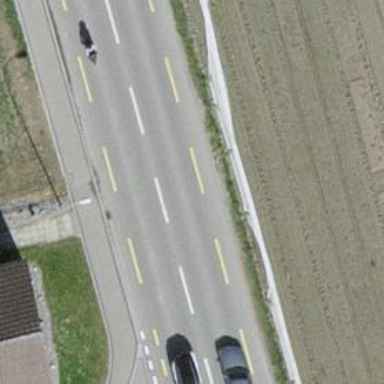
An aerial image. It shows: Primary highway with dedicated lane for cyclists.